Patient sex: M
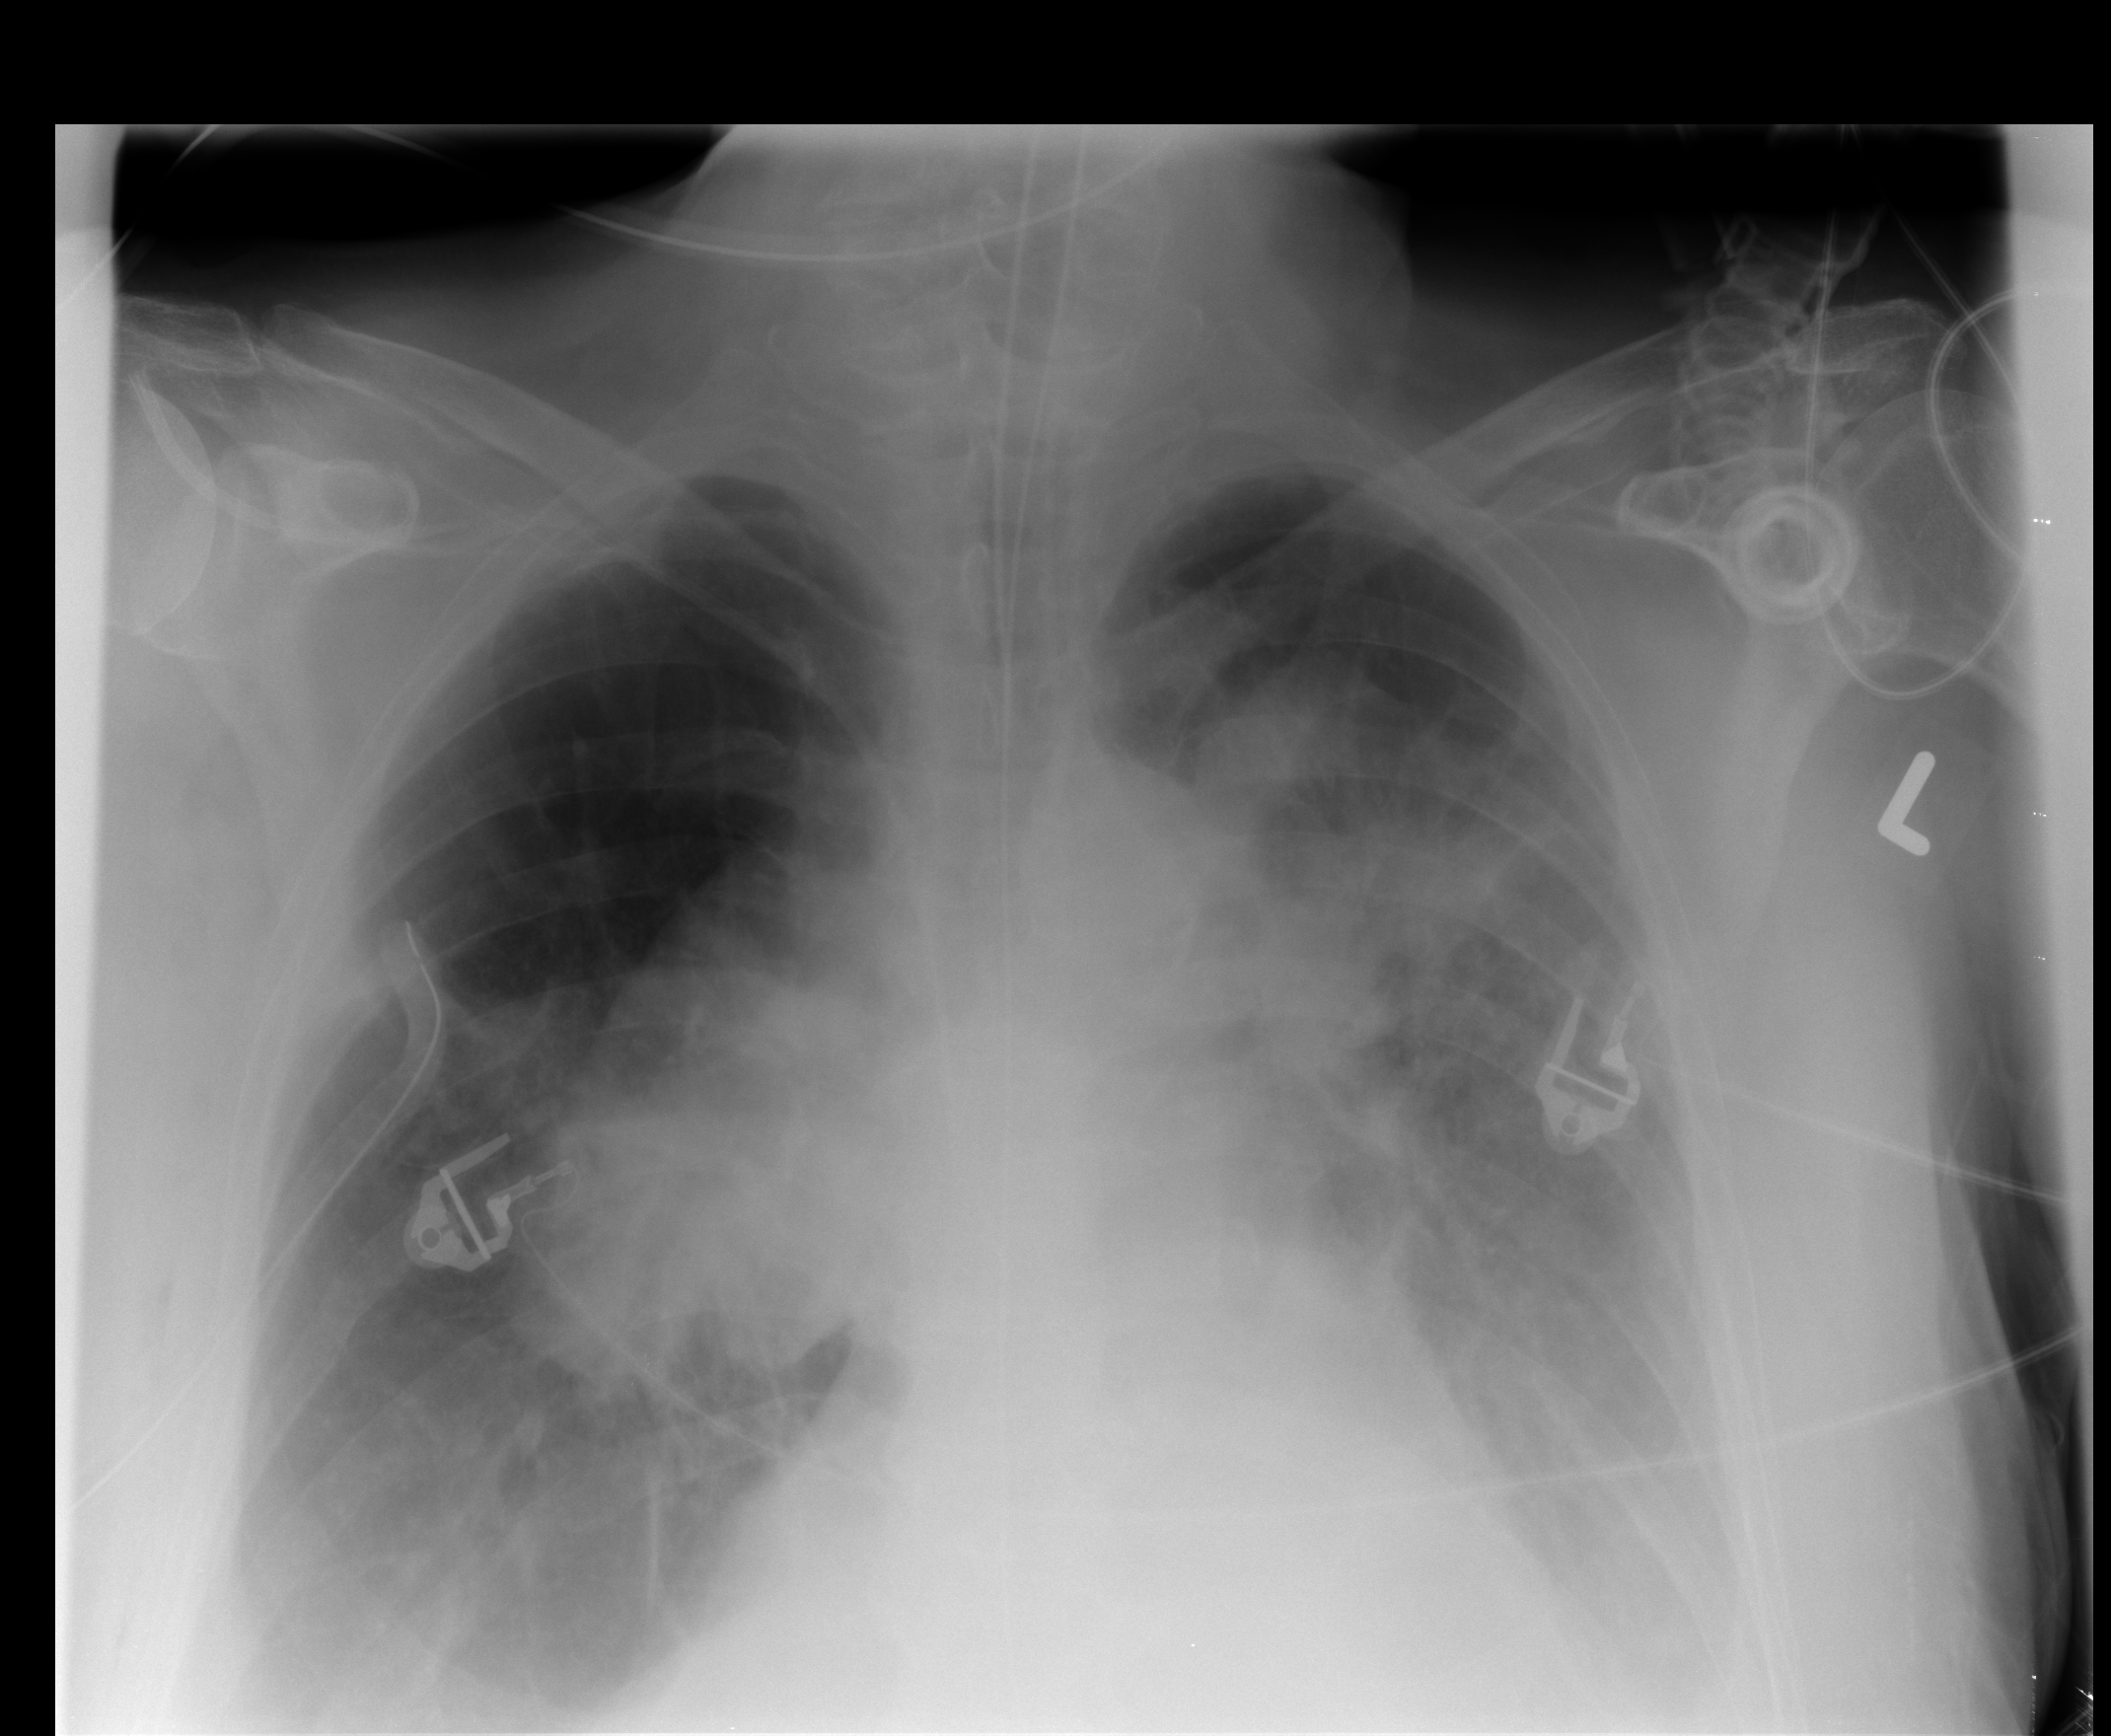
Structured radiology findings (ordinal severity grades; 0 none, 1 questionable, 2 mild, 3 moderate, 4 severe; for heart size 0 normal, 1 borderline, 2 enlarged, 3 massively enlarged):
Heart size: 0
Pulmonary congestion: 2
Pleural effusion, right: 2
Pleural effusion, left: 2
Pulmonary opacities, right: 2
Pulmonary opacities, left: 2
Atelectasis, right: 2
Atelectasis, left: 2